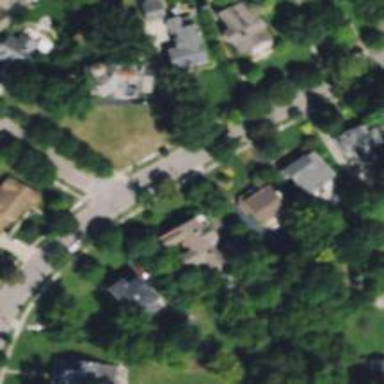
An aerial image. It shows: Neighbourhood designated as historic district.